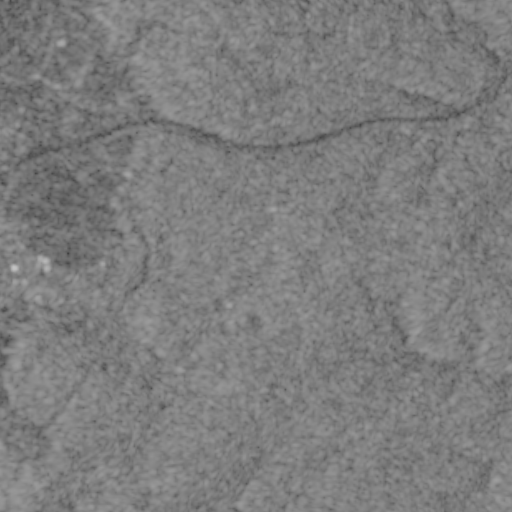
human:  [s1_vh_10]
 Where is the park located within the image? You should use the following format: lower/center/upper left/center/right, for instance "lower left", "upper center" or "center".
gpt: The park is located in the center left of the image.
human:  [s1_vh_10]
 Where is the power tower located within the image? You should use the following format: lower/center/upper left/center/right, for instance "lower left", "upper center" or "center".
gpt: The power tower is located in the left of the image.
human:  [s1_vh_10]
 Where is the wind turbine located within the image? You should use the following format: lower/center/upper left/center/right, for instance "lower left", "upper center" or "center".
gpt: The wind turbine is located in the upper left of the image.
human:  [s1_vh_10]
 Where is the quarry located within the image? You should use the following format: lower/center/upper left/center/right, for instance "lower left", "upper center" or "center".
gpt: There is no quarry in the image.

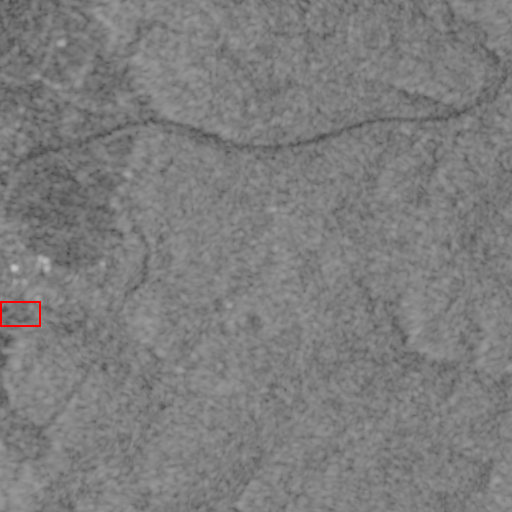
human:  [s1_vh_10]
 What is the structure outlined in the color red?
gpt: The structure outlined in red is a park.
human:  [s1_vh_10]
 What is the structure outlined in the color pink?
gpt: There is no pink outline.